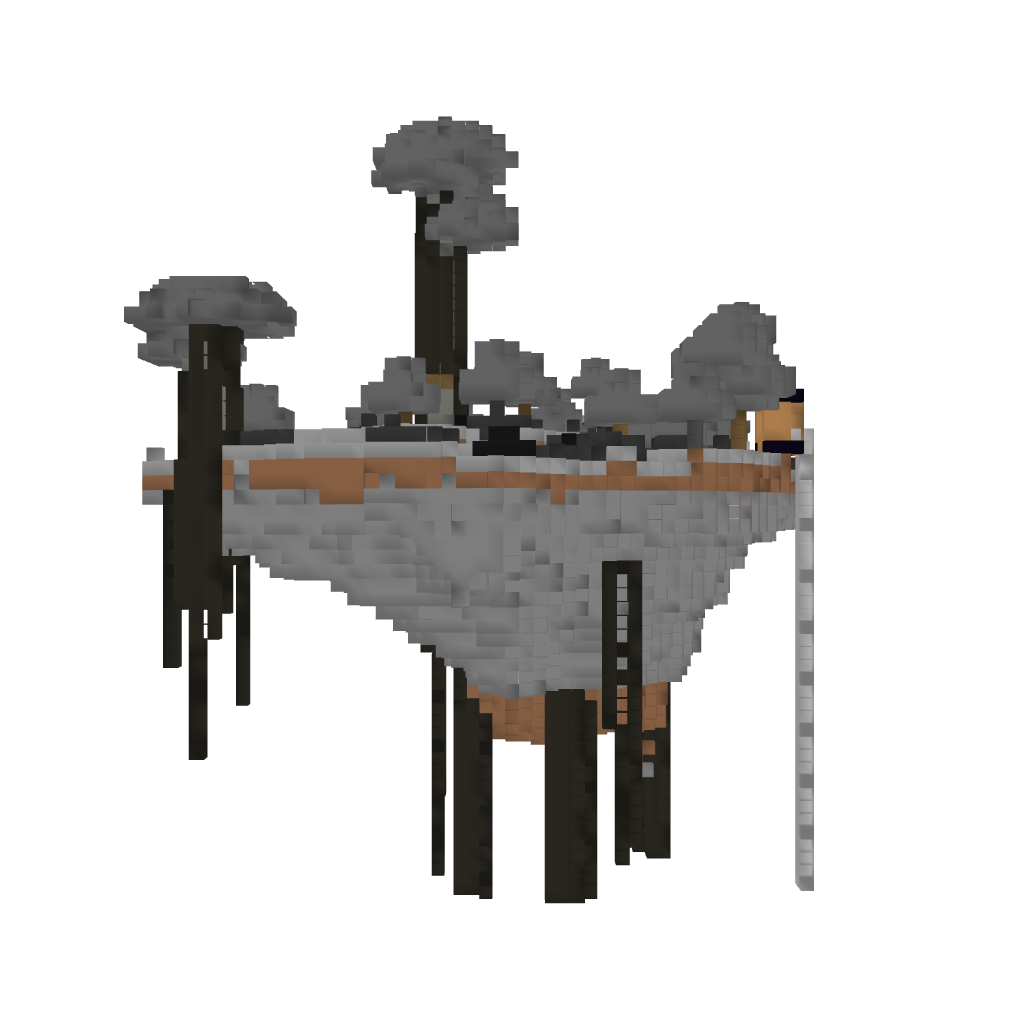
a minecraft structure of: Medium Skyland